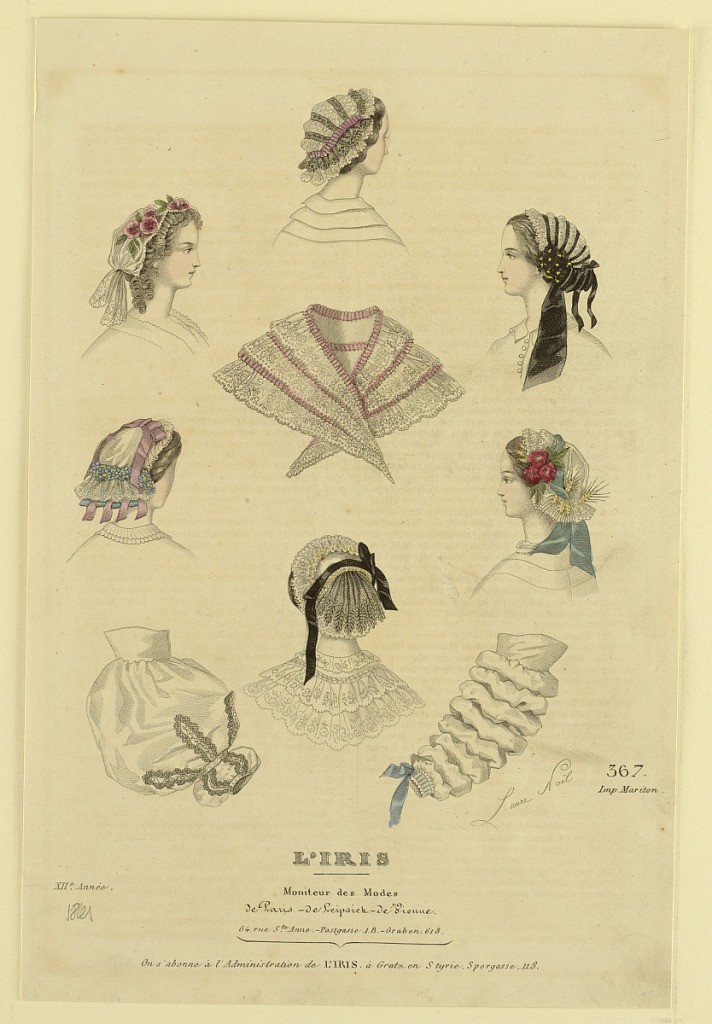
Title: Fashion Plate no. 367 from L'Iris, Moniteur des Modes
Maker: Imprimerie Mariton, French, active mid-19th c.
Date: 1861
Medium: Hand-colored engraving on paper
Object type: Print
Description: Fashion plate from L'Iris, Moniteur des Modes.